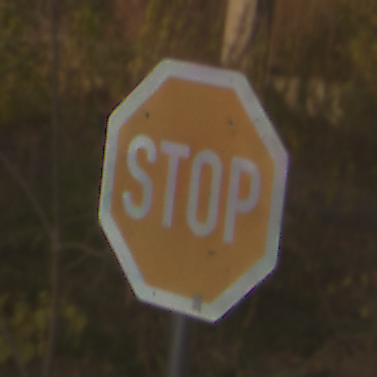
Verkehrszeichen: Stop
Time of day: SunriseSunset
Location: Roofed (Suburban)
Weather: Clear
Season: NotSpecified
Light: Natural